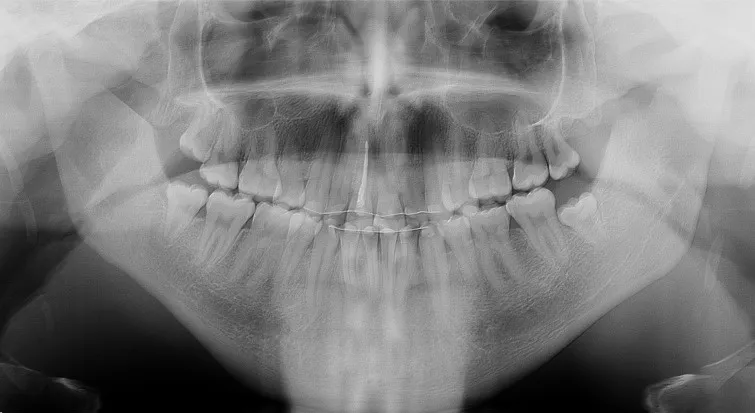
Postoperative orthopantomogram demonstrating successful removal of the coronoid processes.
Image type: radiology (x_ray)